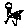
Label: bird